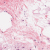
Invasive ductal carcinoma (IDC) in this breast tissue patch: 0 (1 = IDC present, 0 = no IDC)